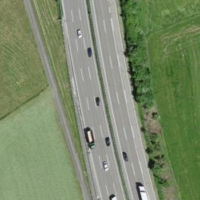
EUNIS habitat code: 57
Species observed at this site:
Milvus milvus
Corvus corone